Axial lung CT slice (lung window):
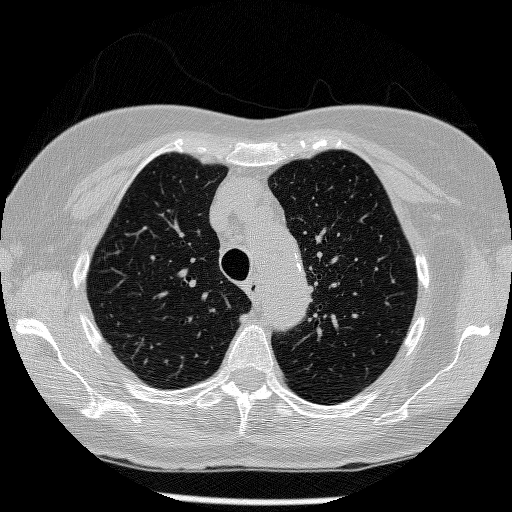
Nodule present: no